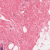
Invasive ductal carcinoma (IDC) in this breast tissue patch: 0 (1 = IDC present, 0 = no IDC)